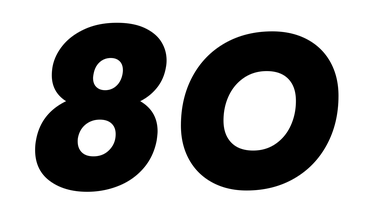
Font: Poppins-ExtraBoldItalic